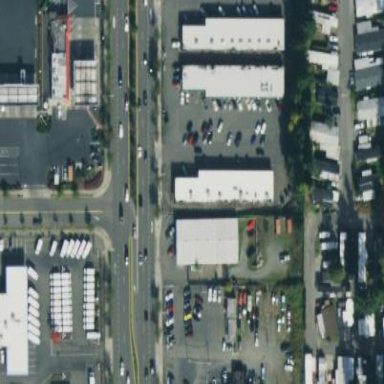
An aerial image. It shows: Retail area.